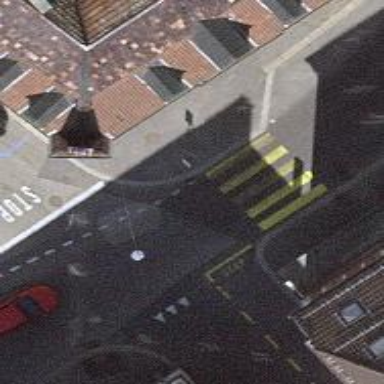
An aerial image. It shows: Uncontrolled zebra crossing.